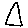
Label: triangle